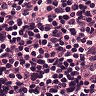
Metastatic tissue present: yes